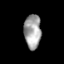
Tissue: skin
Cell type: Others
Senescence score: 0.7449
Nuclear area (px): 565
Mean DAPI intensity: 162.69